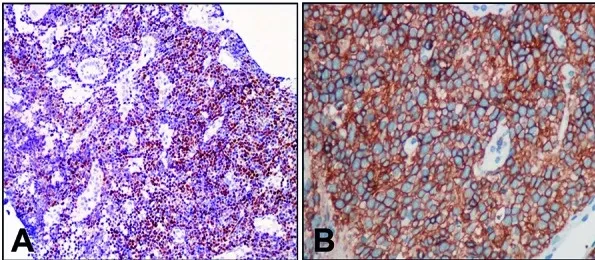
A: The blast cells were positive for TdT (x200).
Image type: pathology (immunostaining)